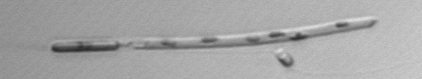
Label: Eucampia_morphytype1